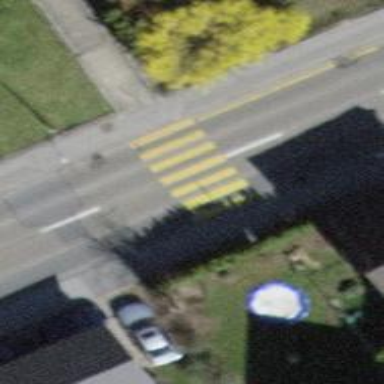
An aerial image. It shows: Marked zebra crossing on the road.